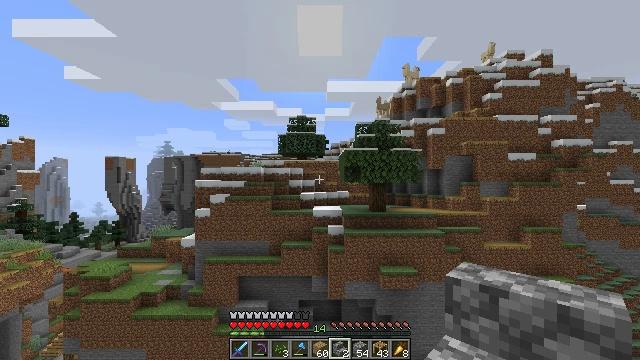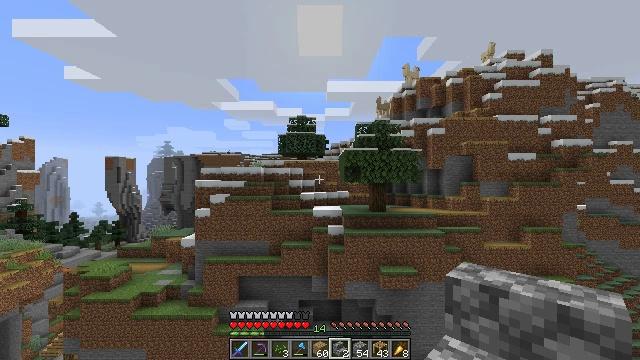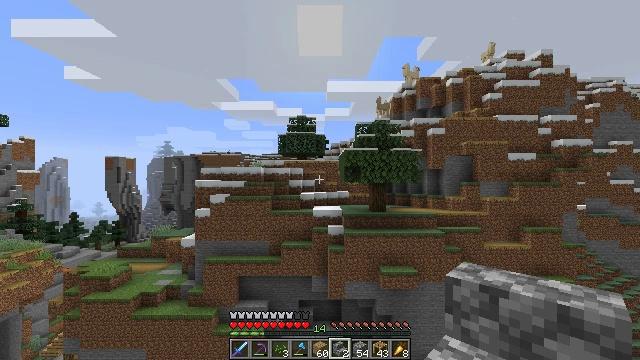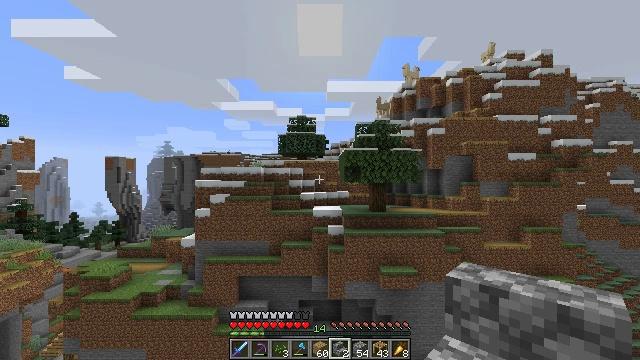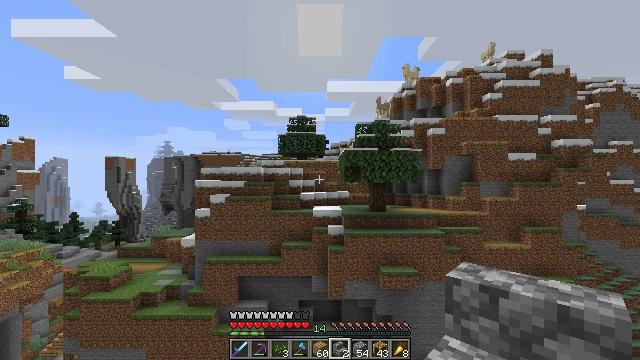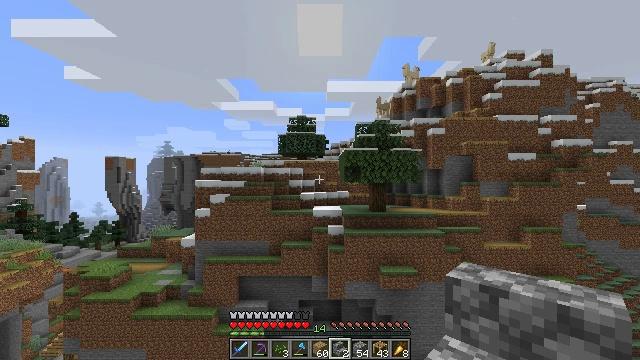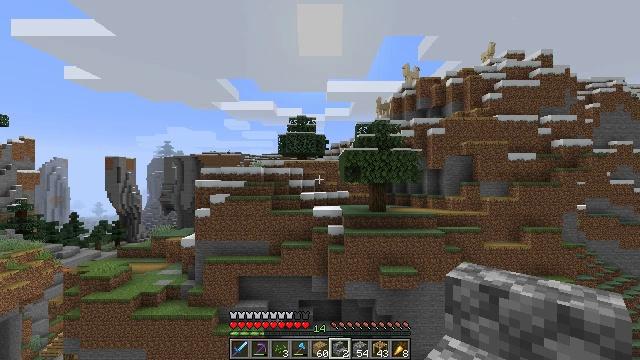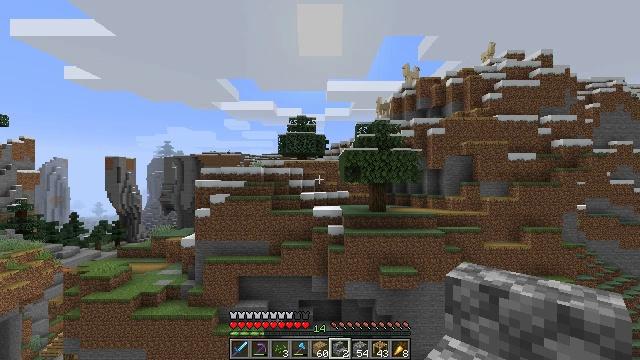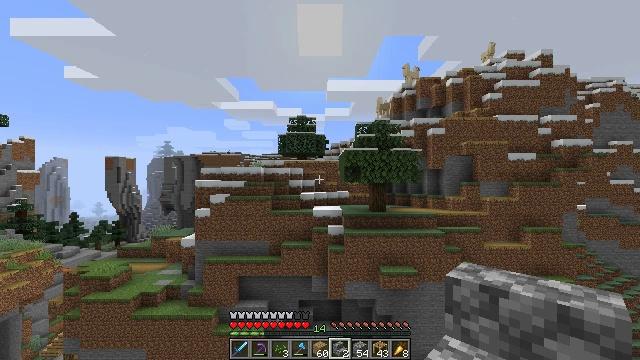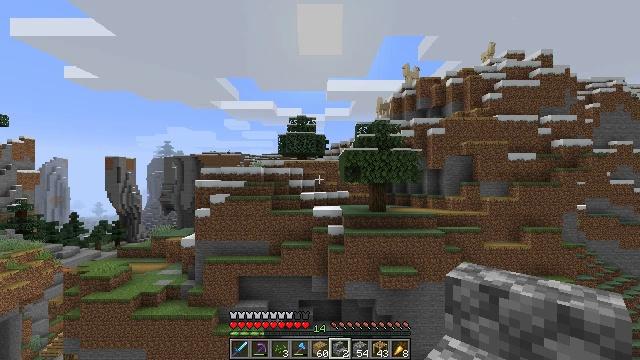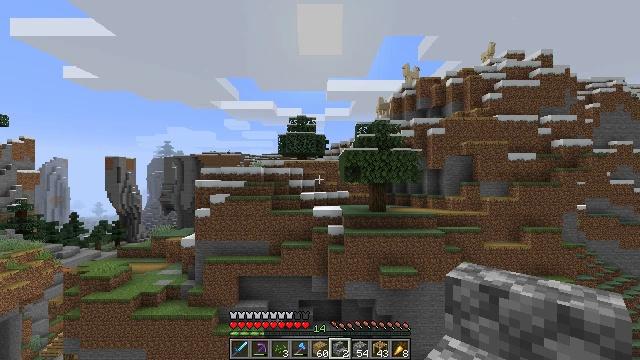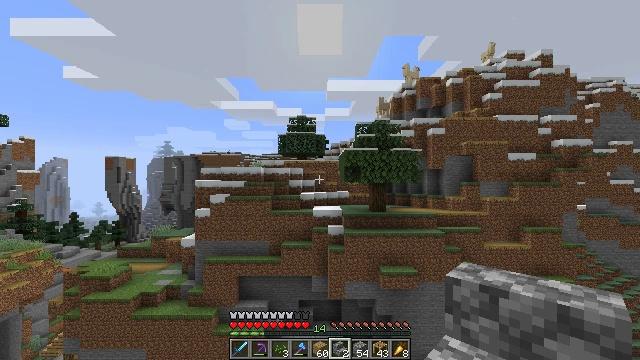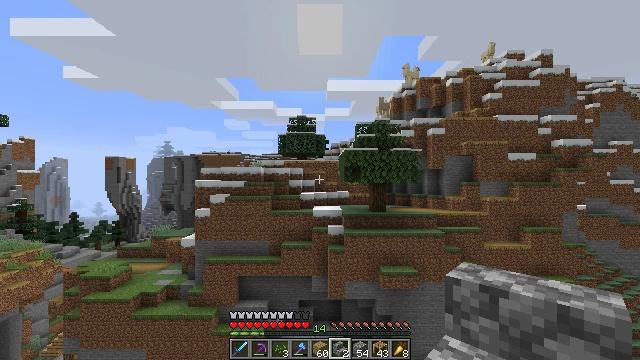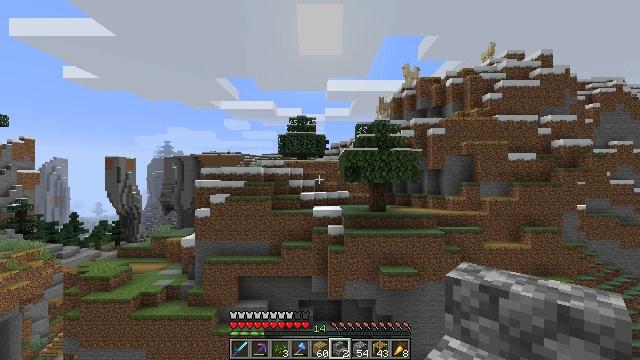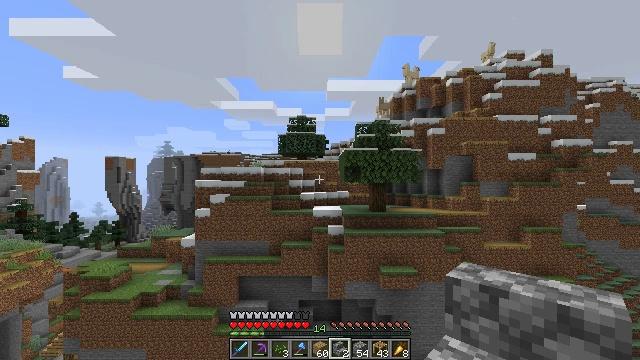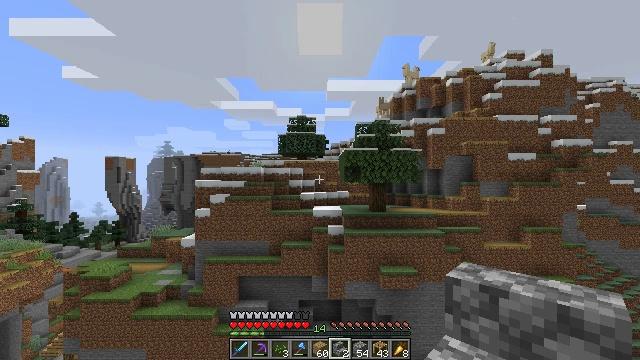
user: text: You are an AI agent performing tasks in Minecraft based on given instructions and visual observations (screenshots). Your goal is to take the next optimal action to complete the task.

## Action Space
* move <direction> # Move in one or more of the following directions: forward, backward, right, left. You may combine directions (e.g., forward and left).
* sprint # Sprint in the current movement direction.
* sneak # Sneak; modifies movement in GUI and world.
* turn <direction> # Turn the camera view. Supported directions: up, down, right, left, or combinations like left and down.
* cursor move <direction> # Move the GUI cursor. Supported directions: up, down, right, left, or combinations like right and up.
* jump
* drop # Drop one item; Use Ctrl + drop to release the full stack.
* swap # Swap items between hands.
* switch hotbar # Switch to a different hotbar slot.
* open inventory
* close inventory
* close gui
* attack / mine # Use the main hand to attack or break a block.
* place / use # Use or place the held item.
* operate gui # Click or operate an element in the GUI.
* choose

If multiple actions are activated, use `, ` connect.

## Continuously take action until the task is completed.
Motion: motion action
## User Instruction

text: Break the scaffolding for reuse.
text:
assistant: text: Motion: no_op
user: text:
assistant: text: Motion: no_op
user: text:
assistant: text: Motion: no_op
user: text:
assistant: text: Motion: no_op
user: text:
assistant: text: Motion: no_op
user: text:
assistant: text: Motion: no_op
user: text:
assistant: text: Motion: no_op
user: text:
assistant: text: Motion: no_op
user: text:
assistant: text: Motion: no_op
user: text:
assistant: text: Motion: no_op
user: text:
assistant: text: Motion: no_op
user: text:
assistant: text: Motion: no_op
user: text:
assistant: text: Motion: no_op
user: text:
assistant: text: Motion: no_op
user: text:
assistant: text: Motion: no_op
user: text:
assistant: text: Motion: no_op
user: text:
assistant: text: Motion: no_op
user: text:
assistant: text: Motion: no_op
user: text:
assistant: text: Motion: no_op
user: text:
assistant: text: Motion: no_op
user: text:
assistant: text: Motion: no_op
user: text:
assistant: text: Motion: no_op
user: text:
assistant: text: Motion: no_op
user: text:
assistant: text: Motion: no_op
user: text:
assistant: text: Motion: no_op
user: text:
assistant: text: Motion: no_op
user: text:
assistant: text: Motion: no_op
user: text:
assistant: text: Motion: no_op
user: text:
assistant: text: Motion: no_op
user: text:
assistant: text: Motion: no_op